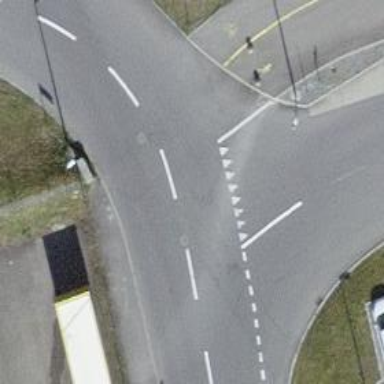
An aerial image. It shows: Road with "give way" sign.